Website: ulta-beauty
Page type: billing-address
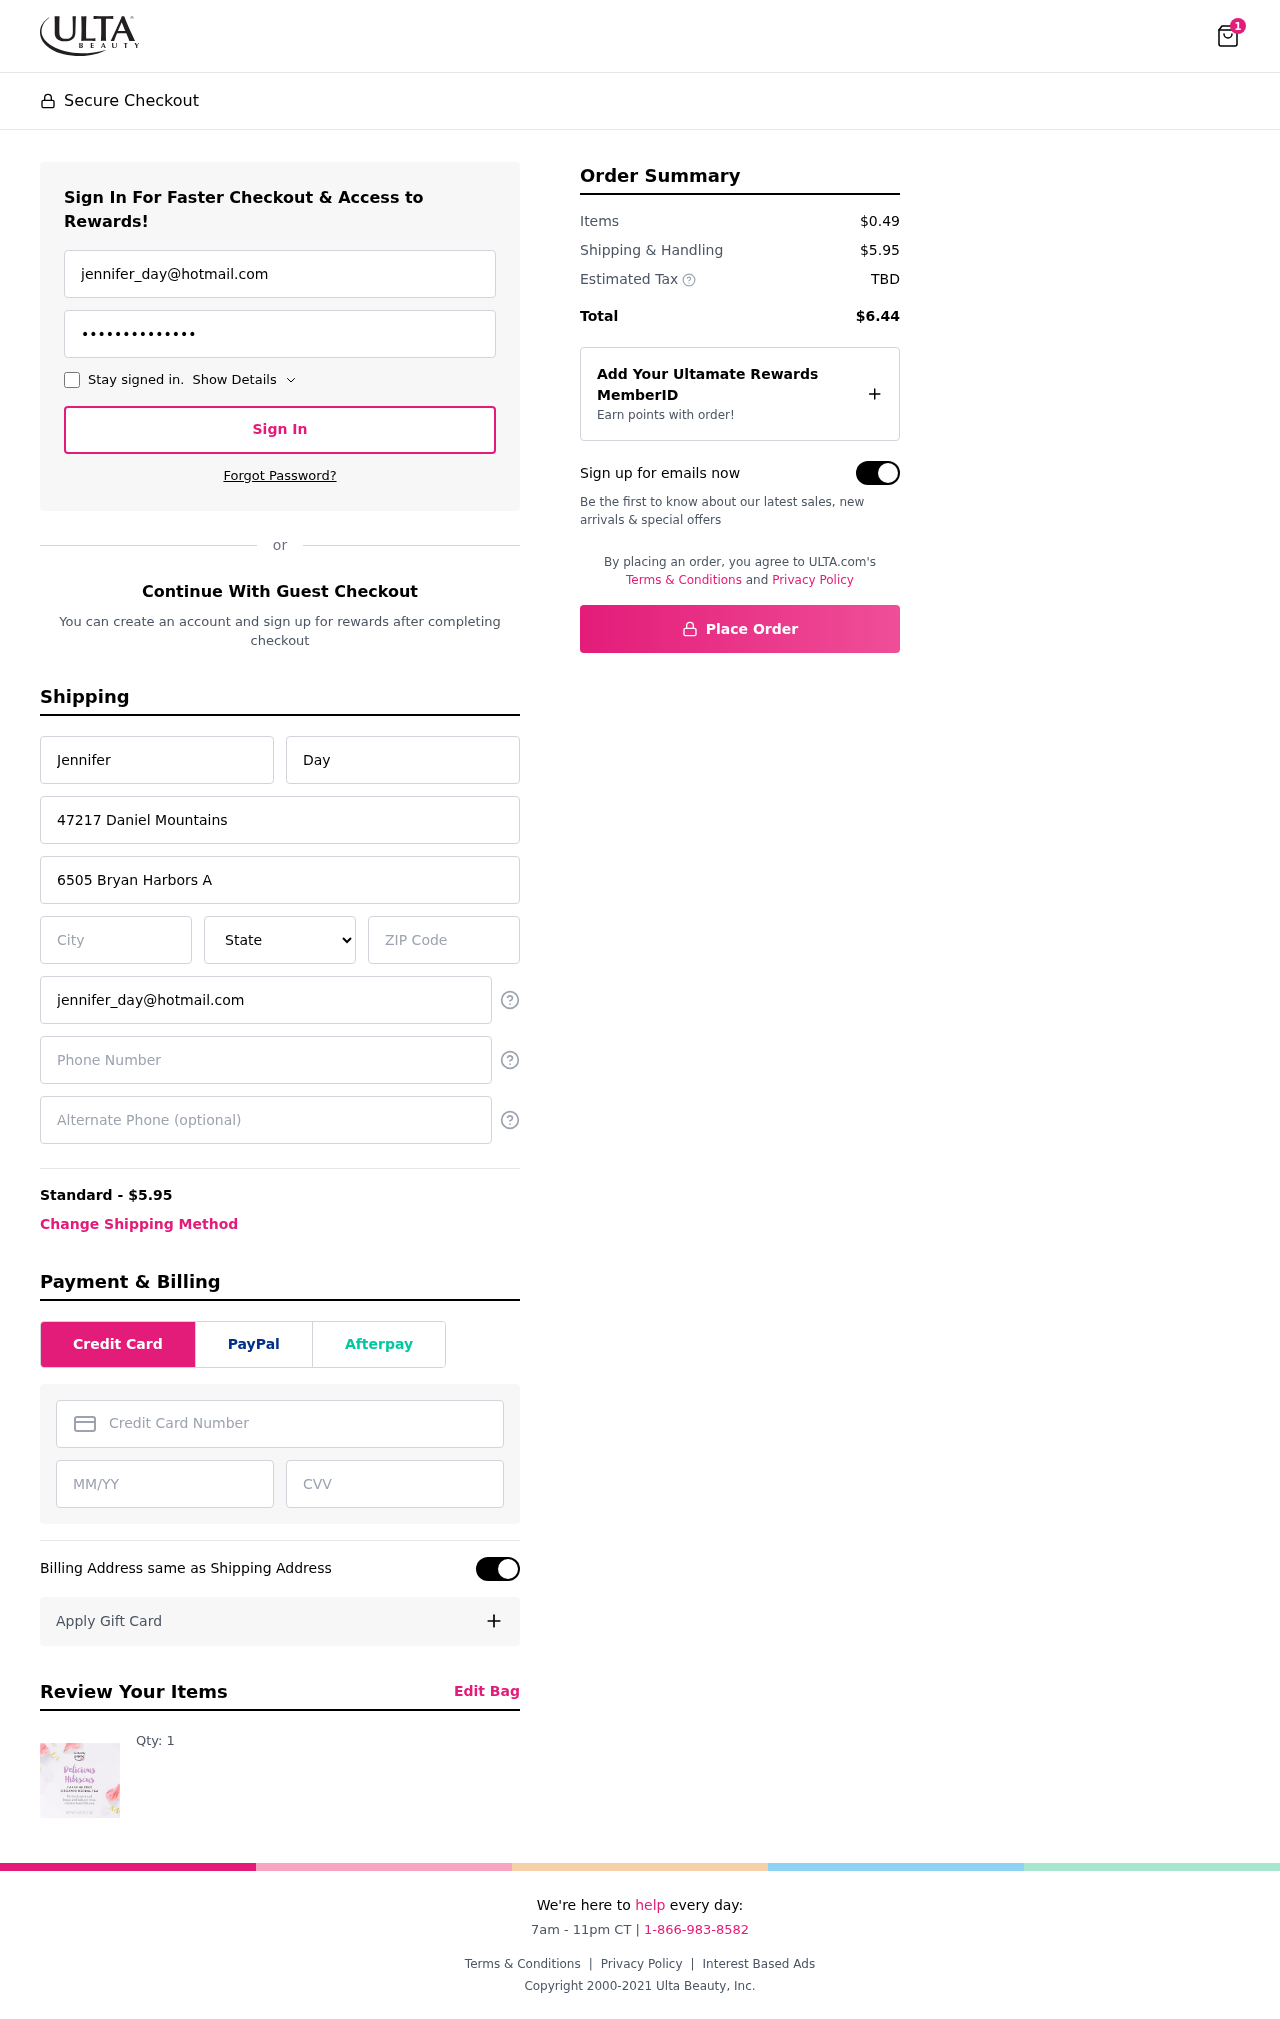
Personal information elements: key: PII_STATE
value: Oklahoma
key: PII_EMAIL
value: jennifer_day@hotmail.com
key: PII_FIRSTNAME
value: Jennifer
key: PII_LASTNAME
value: Day
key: PII_STREET
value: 47217 Daniel Mountains
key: PII_STREET2
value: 6505 Bryan Harbors Apt. 186
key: PII_CITY
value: Hudsonberg
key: PII_POSTCODE
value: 14767
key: PII_PHONE
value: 3787756216
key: PII_CARD_NUMBER
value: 6011 8271 9181 6271
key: PII_CARD_EXPIRY
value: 08/27
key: PII_CARD_CVV
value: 417
Product elements: key: PRODUCT1_QUANTITY
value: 1
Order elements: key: ORDER_NUM_ITEMS
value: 1
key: ORDER_SHIPPING_COST
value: $5.95
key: ORDER_SUBTOTAL
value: $0.49
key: ORDER_TOTAL
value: $6.44